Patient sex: M
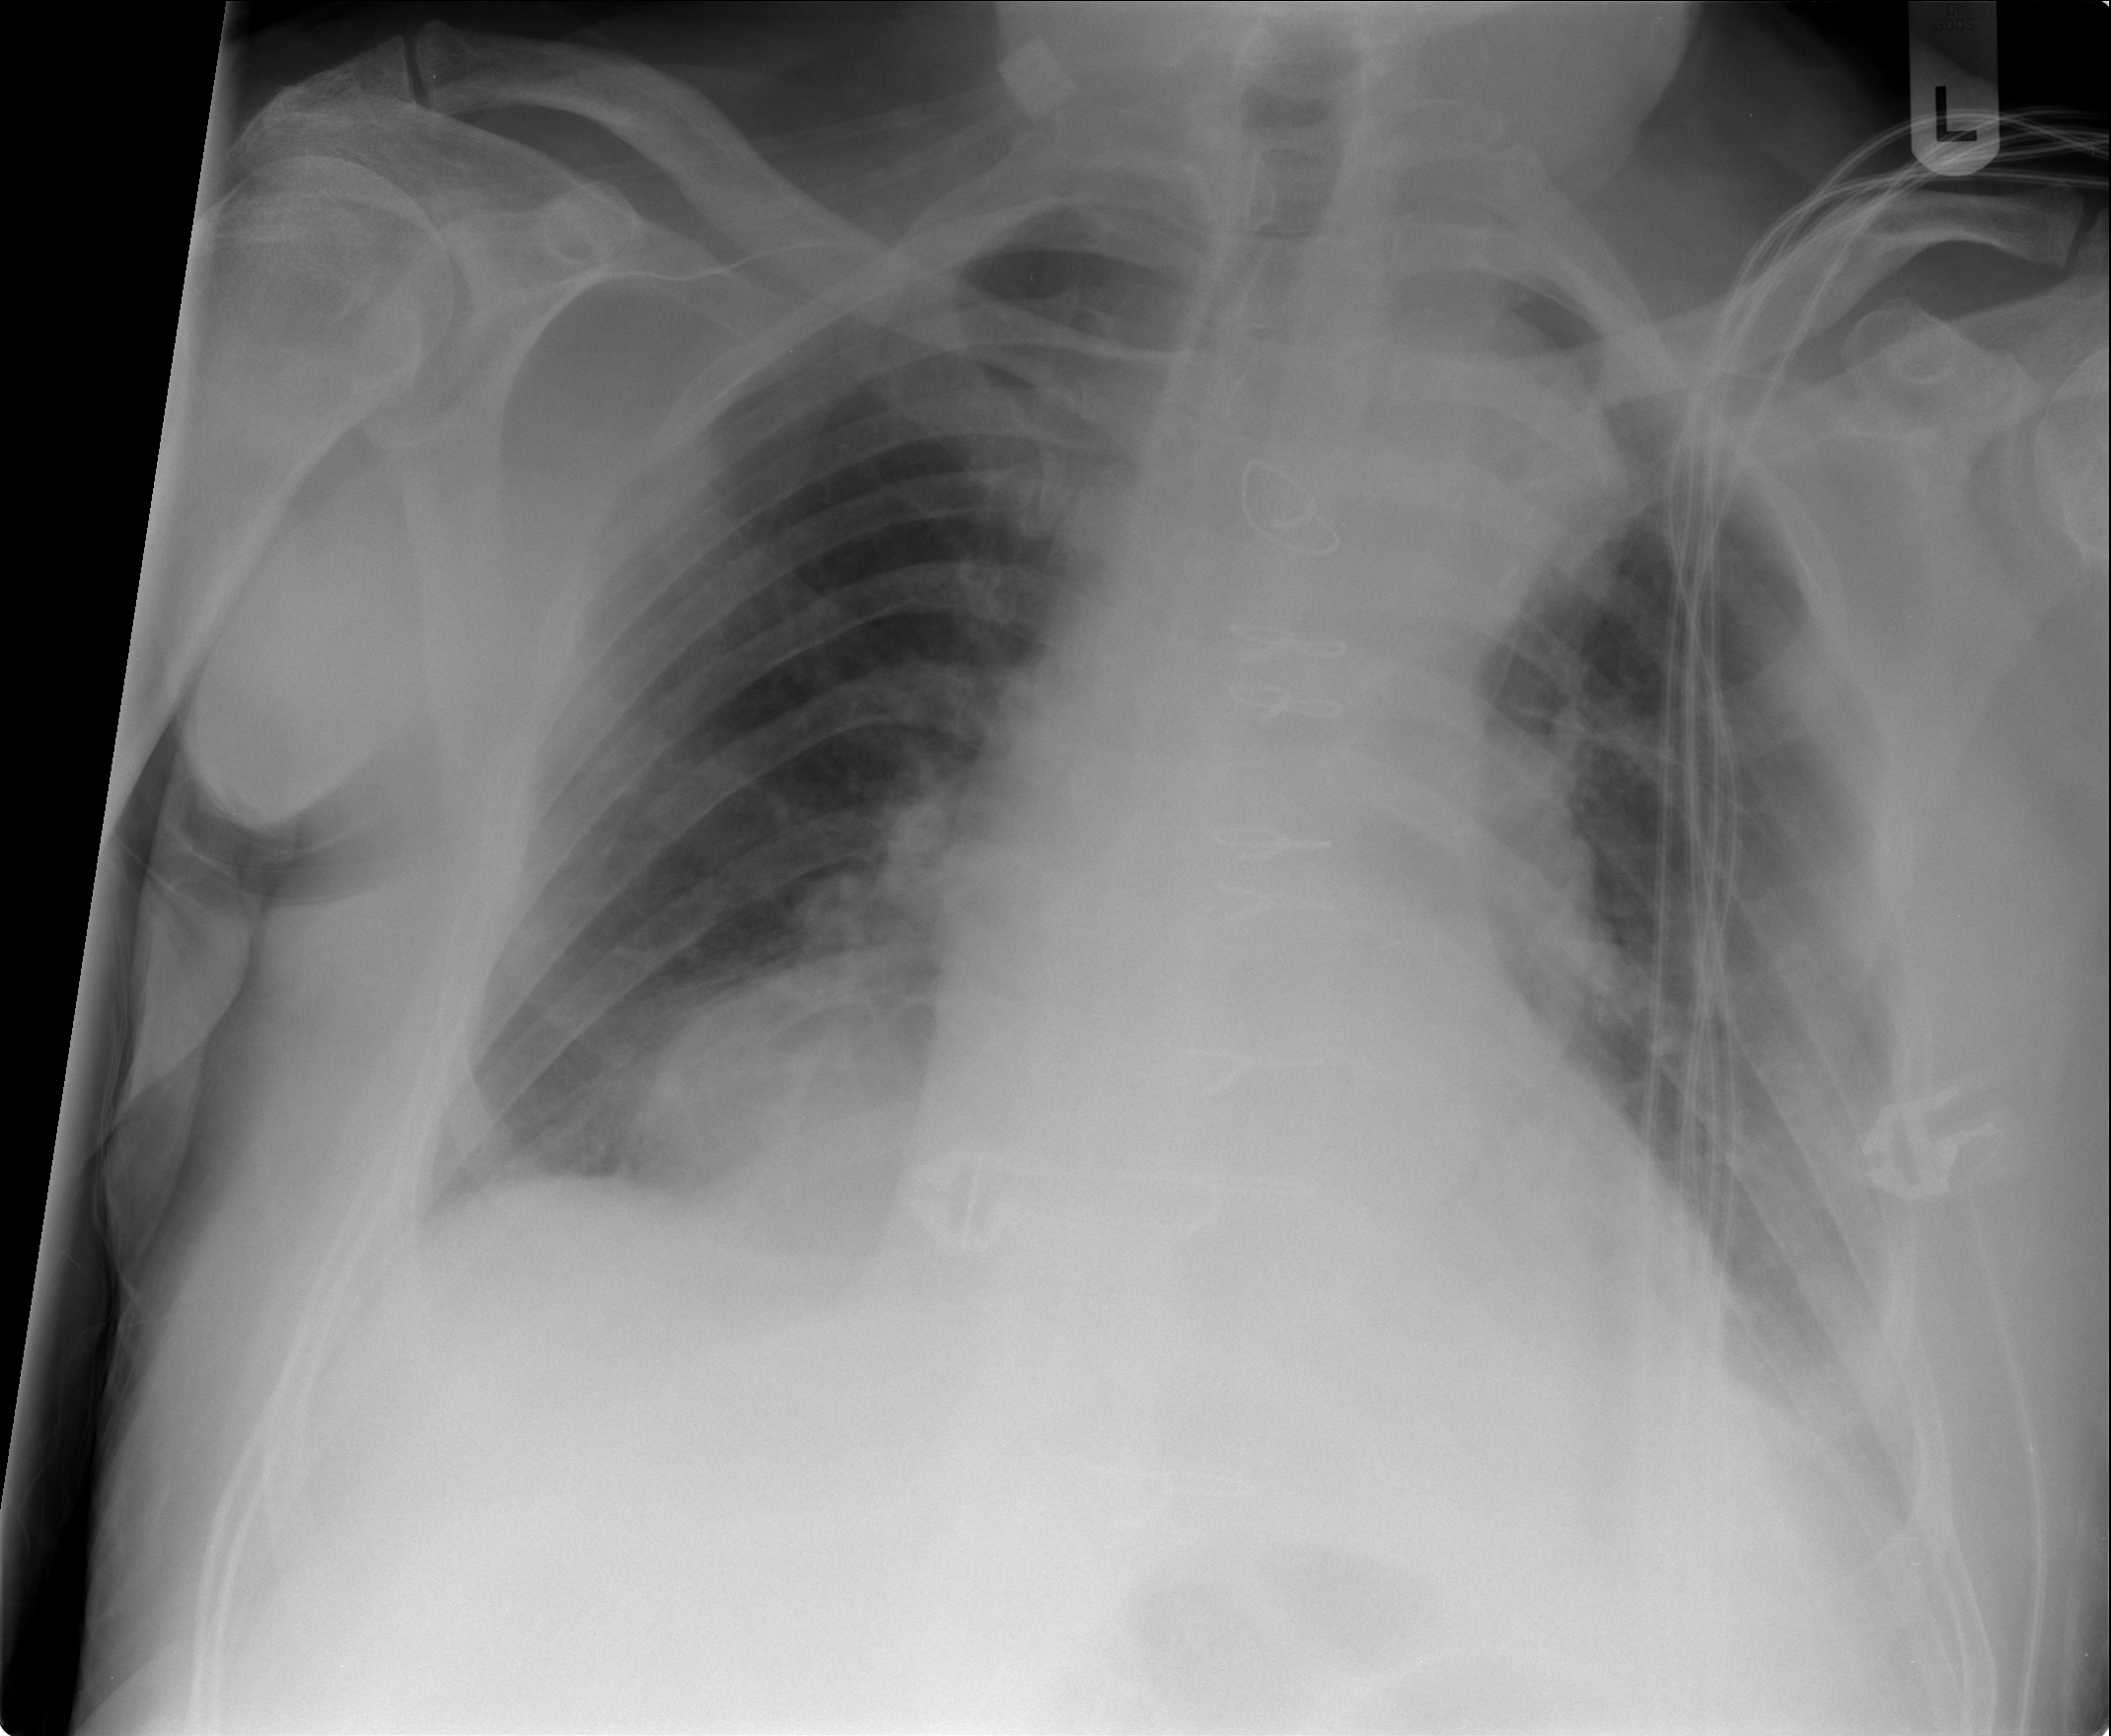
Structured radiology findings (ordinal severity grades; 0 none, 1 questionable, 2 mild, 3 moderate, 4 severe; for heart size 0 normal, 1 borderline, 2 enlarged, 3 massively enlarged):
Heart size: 2
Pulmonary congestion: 0
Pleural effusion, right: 0
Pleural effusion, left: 1
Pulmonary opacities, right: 1
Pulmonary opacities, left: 0
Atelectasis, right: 2
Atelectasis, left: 2